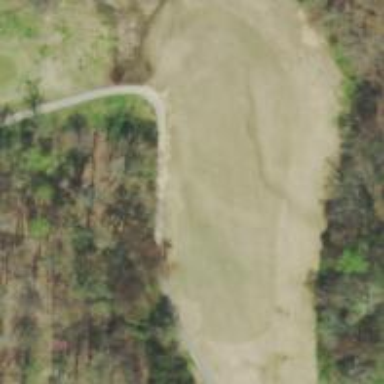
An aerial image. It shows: Pathway for golf carts.